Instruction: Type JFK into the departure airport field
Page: home
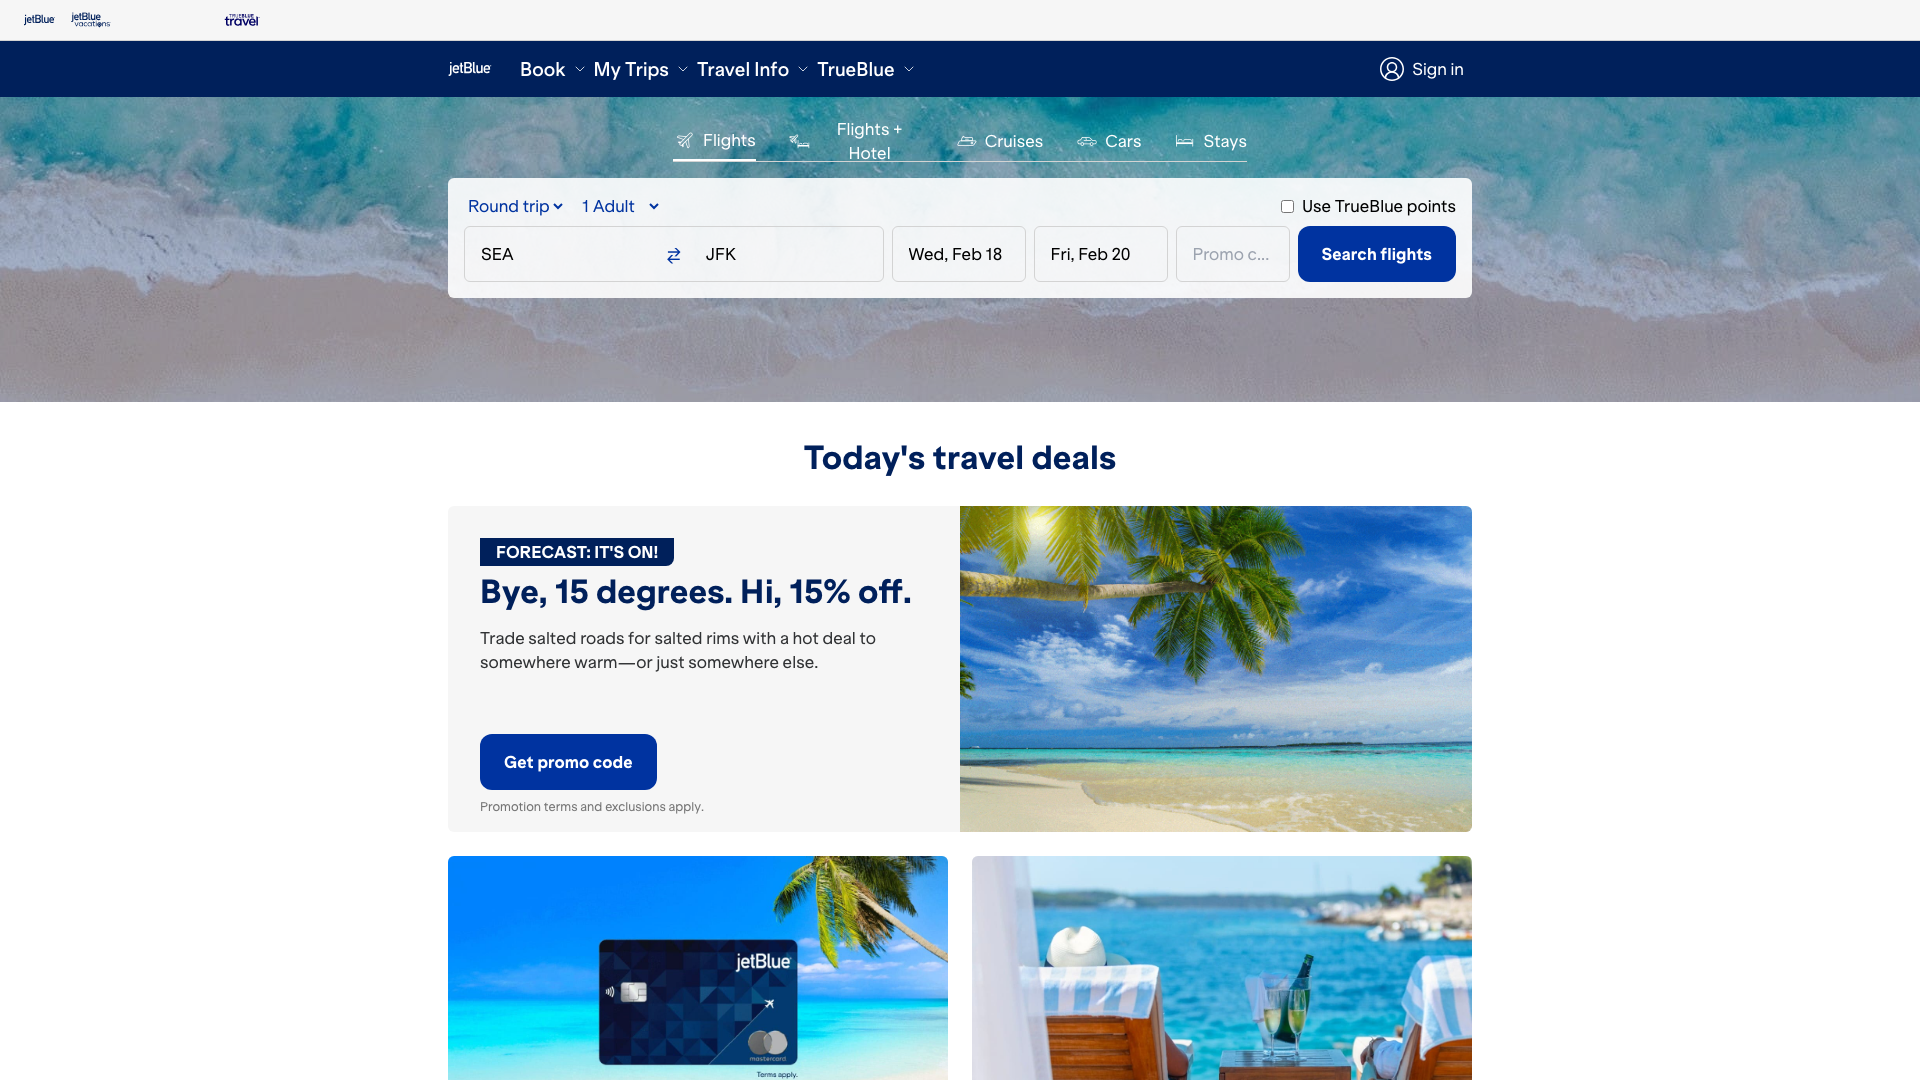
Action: type